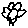
Label: flower